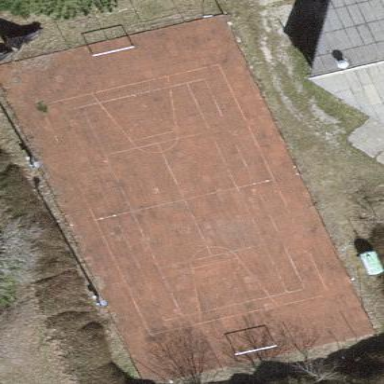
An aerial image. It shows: Tennis court on pitch designated for leisure land.